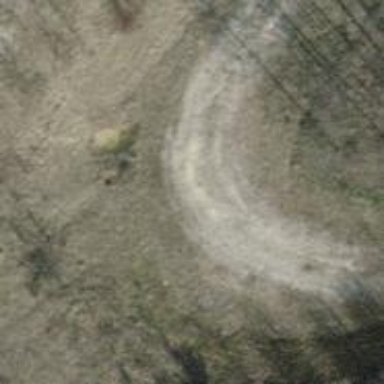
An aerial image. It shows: Track with grade 3 surface.